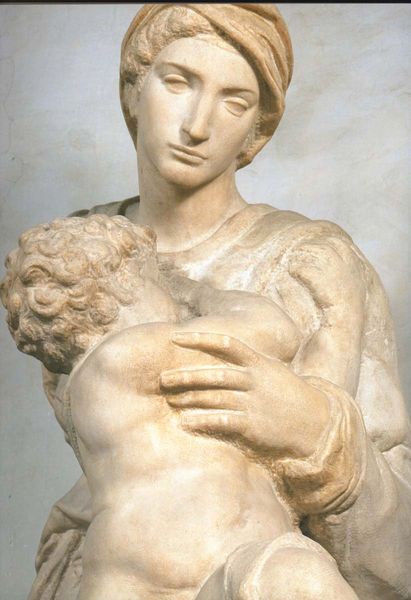
Titel: Altar der Medici-Kapelle, Madonna mit Kind
Künstler: Michelangelo
Standort: Florenz, S. Lorenzo (EU - I - Toskana)
Schlagwörter: blau, hand, kopf, körper, mann, nackt, schatten, umhang, weiß, grob, brust, finger, frankreich, frau, haar, licht, marmor, mund, nase, stirn, blick, tuch, arm, augen, gesicht, halten, stein, trauer, blicken, hals, hände, porträt, auge, figur, haare, stoff, kind, klassizismus, mutter, kinn, lippen, locken, traurig, skulptur, statue, deutschland, wangen, umarmung, italien, baby, drehen, kopftuch, detail, ernst, büste, plastik, rodin, nachdenklich, wange, abwenden, umarmen, knabe, trostlos, weinen, verbergen, gedreht, unvollendet, frontalansicht, sandstein, jesus, gips, amor, maria, verstecken, madonna, turban, mamor, trösten, skultpur, bildhauerarbeit, ungefasst, unbehauen, 1900, 1800, 1700, 17. jh, sschutz, kompftuch, kopüf, anbwenden, warum immer details?